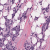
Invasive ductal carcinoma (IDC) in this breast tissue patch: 1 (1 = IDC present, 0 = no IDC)